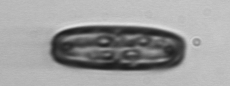
Label: Ephemera